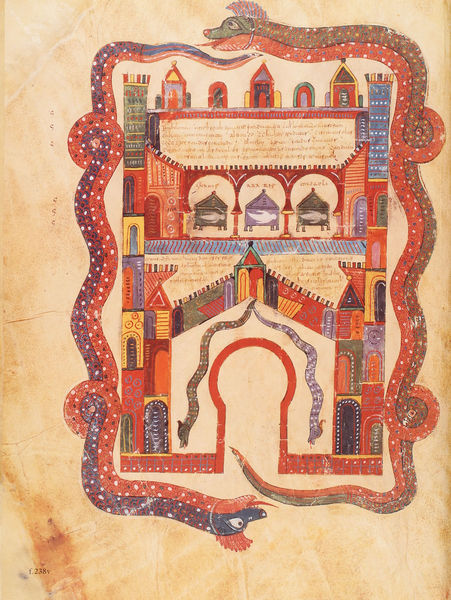
Titel: Beatus-Manuskript
Künstler: Magius
Institution: New York, Pierpont Morgan Library
Schlagwörter: blau, gelb, grün, stadt, braun, bunt, fenster, grau, orange, tür, haus, rot, muster, architektur, rahmen, häuser, brücke, drei, turm, schwanz, farbig, schrift, liegen, bogen, ort, türen, farben, kamm, dächer, mauer, lila, tor, zinnen, bögen, punkte, buch, burg, türme, asien, druck, text, schlange, arkaden, pergament, portal, tore, sarg, zahl, zunge, schlangen, drachen, drache, zelt, geister, monster, buchmalerei, bigen, hüuser, trei